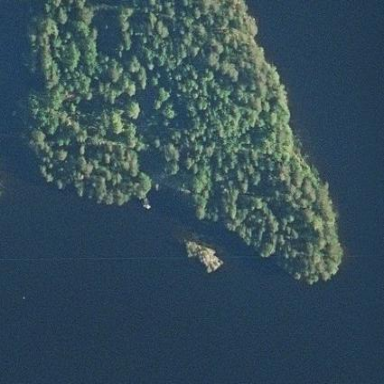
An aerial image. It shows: Islet surrounded by woodland.